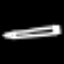
Label: pencil